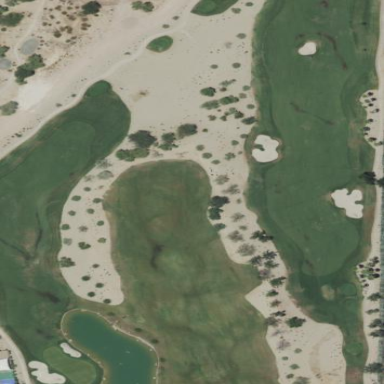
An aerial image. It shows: Area of rough grass used for golf.